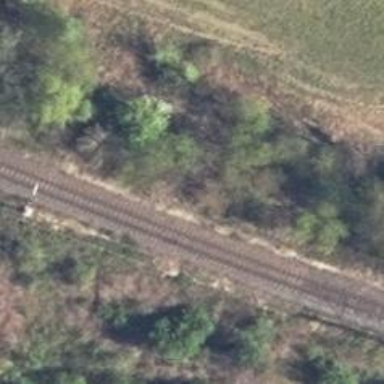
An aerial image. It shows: Electrified railway with contact line running along embankment.